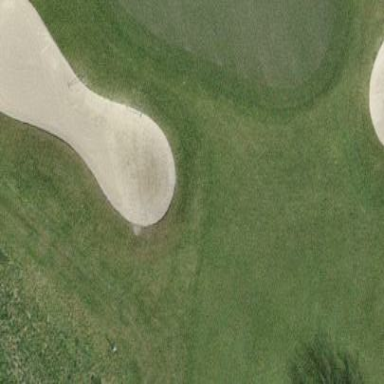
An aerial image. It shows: Sand bunker on golf course.